Interaction volume radius: 10 \u00c5
Interaction volume height: 10 \u00c5
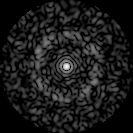
Disorder parameter: 0.8397